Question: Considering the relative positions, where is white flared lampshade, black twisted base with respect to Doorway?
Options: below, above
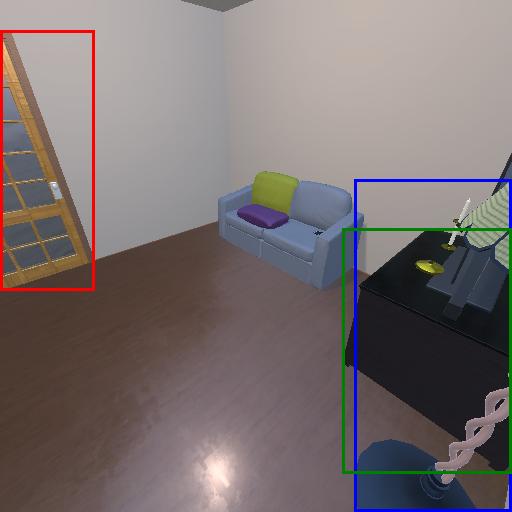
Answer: below